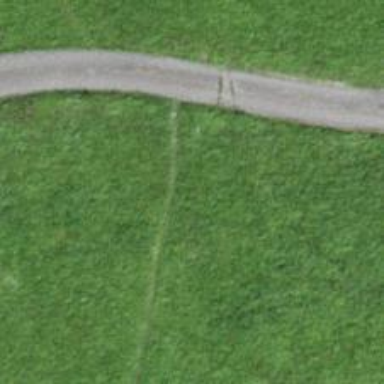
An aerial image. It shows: Unpaved path.